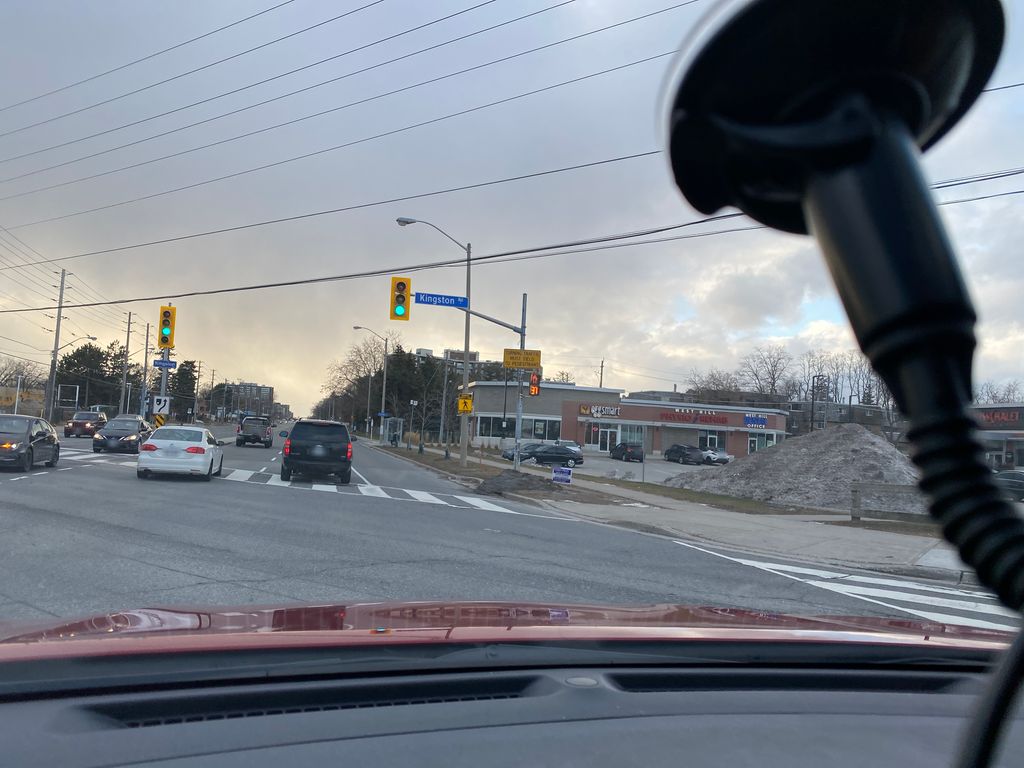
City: toronto